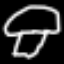
Label: mushroom